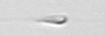
Label: flagellate_morphotype3